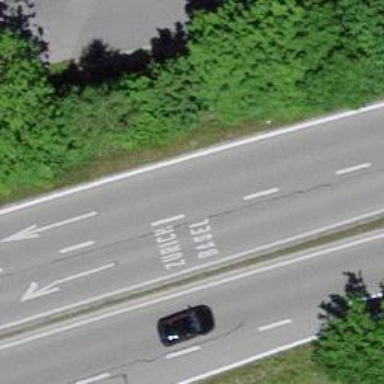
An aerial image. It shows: Secondary road with asphalt surface.